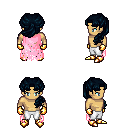
a pixel art fantasy rpg character, male body template, human, tanned skin, pink tattered cape, white pants, raven princess hairstyle, gold gloves, gold boots, four views (front, back, left, right), 2x2 character sprite sheet, small pixel art, hard edges, no anti-aliasing